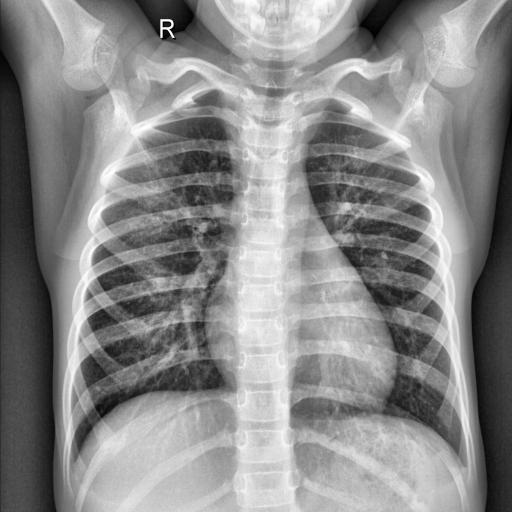
Finding: NORMAL